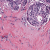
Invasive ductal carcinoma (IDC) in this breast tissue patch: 0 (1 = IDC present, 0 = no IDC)